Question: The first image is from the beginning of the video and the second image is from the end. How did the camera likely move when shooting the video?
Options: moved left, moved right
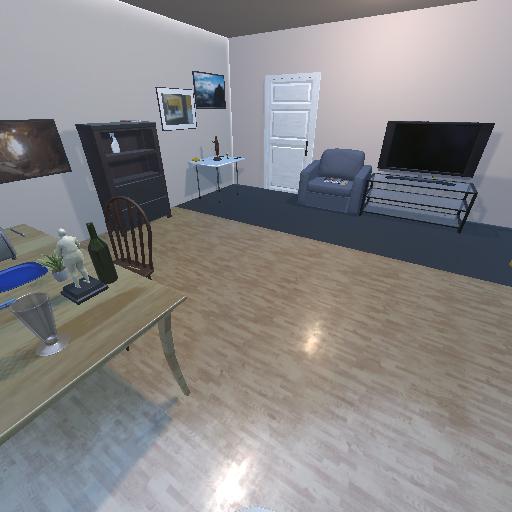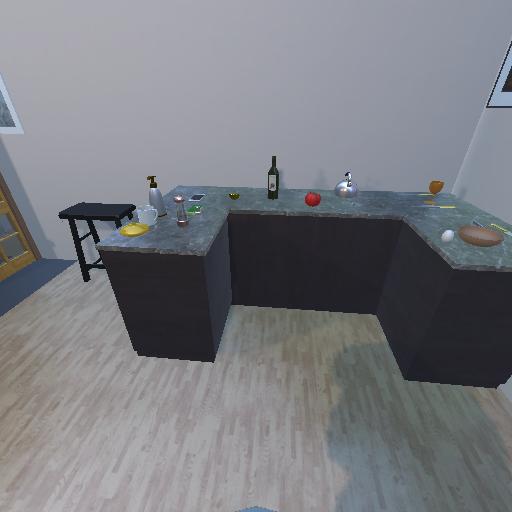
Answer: moved left